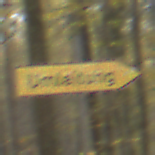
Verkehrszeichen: UmleitungswegweiserRechtsweisend
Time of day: MorningAfternoon
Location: Outdoor (Nature)
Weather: Overcast
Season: Autumn
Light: Natural